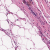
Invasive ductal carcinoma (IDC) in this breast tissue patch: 0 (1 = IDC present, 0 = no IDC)